Question: I have an application that I'm writing that, in one aspect of it, you click on a checkmark to complete a task, a popup window is displayed (using bootstrap), you enter your hours, and then that is sent to a PHP page to update the database. I'm using FF (firebug) to view the post. It's coming up red but not giving me an error. The only thing I'm doing is echoing out "sup" on the PHP page, and it's still showing errors, and I can't figure out why.
This is my initial click function:
'''
$('.complete').on('click', function(event) {
var id = $(this).attr('data-id');
var tr = $(this).parent().parent();
var span = $(tr).children('td.task-name');
var r = (confirm('Are you sure you want to complete this task?'));
if (r){
addHours(id);
} else {
return false;
} // end else
});
'''
That works fine, and it fires my next function which actually fires the bootstrap modal:
'''
function addHours(id) {
var url = 'load/hours.php?id='+id;
$.get(url, function(data) {
$('<div class="modal hide fade in" id="completeTask">' + data + '</div>').modal()
.on('shown', function() {
pendingTask(id);
}); // end callback
}).success(function() {
$('input:text:visible:first').focus();
});
} // end function
'''
This is also working, and the modal is displayed just fine. However, whenever I post the form to my logic page, it fails for no reason. This is the function to post the form to the logic page:
'''
function pendingTask(id) {
$('.addHours').on('click', function(event) {
var formData = $('form#CompleteTask').serializeObject();
$.ajax({
url:'logic/complete-with-hours.php',
type: 'POST',
dataType: 'json',
data: formData,
success: function(data) {
if (data.status == 'error') {
$(this).attr('checked', false);
//location.reload();
} // end if
else {
$(this).attr('checked', true);
//location.reload();
} // end else
},
dataType: 'json'
});
}); // end click
} // end function
'''
When this is fired, I see this in my Firebug console:

I know this is a lot of information, but I wanted to provide as much information as I could. Every other post function in the application is working fine. It's just this one. Any help would be appreciated.
Thanks in advance.
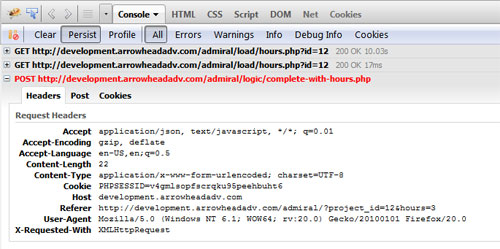
Answer: I figured it out. I changed the post type from the structure I entered above to a standard post:
'''
$("#CompleteTask").validate({
submitHandler: function(form) {
var hours = $('#hours').val();
$.post('logic/complete-with-hours.php', {'hours': hours, 'id':id},
function(data){
if (data.status == 'success') {
$(checkmark).attr('checked', false);
$('.message').html(data.message).addClass('success').show();
} // end if
if (data.status == 'error') {
$('.message').html(data.message).addClass('error').show();
} // end else
},
"json"
); //end POST
} // end submit handler
}); // end validate
'''
That seemed to do the trick